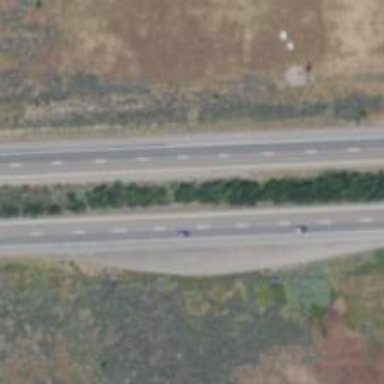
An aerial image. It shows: Trunk highway with expressway features.